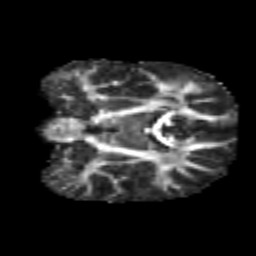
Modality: FA
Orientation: coronal
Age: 6
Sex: male
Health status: healthy